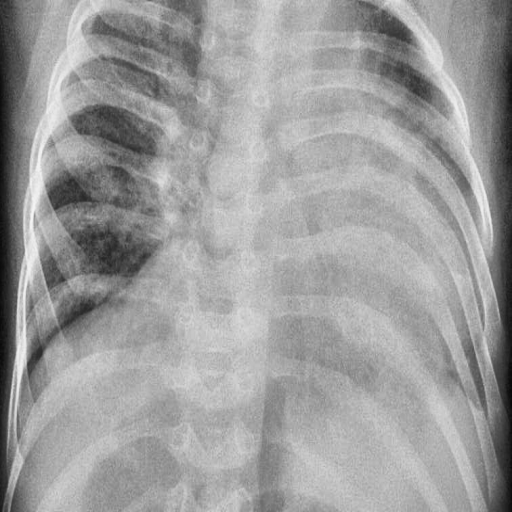
Finding: PNEUMONIA